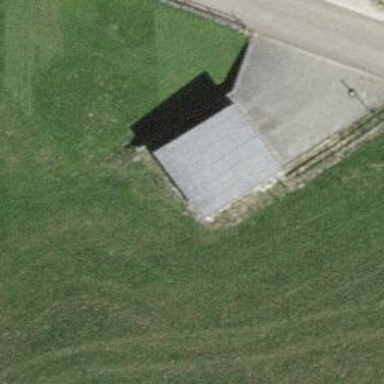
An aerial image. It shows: Garage.